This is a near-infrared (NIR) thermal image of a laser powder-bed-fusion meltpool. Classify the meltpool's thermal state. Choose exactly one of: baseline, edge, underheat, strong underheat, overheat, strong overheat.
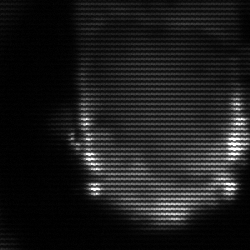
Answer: baseline